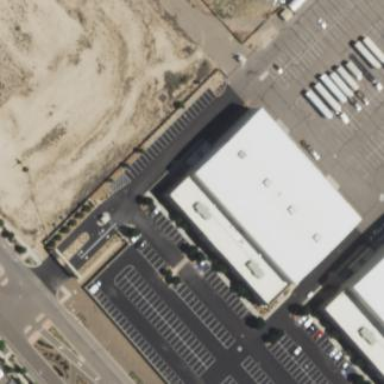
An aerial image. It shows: Part of building.